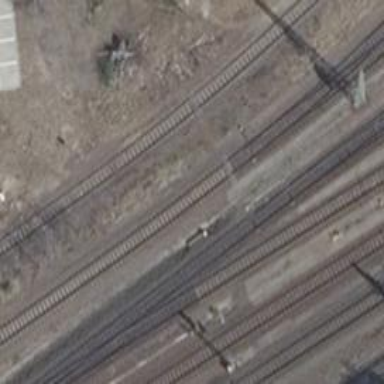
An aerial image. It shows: Railway switch with the turnout side on the left.